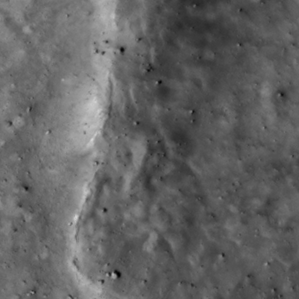
Label: non_frost